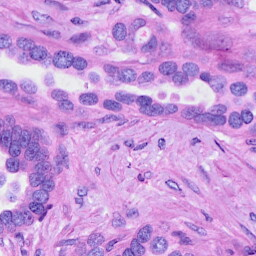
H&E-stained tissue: Ovarian